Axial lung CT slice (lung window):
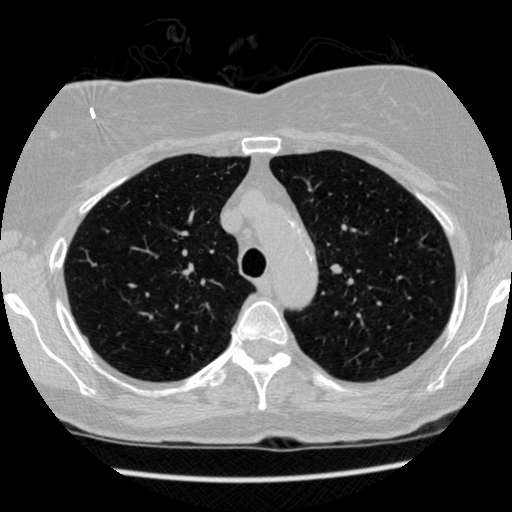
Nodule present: no